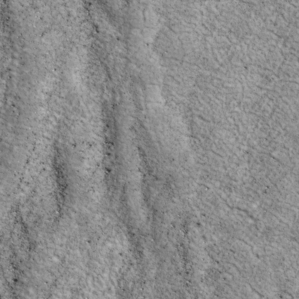
Label: non_frost